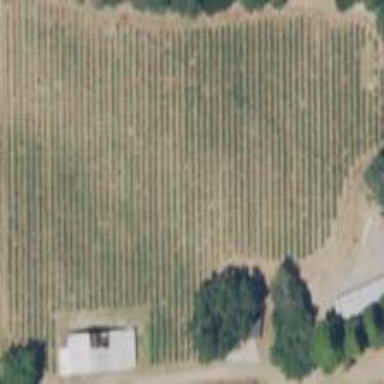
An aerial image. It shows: Vineyard where grapes are grown.